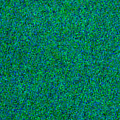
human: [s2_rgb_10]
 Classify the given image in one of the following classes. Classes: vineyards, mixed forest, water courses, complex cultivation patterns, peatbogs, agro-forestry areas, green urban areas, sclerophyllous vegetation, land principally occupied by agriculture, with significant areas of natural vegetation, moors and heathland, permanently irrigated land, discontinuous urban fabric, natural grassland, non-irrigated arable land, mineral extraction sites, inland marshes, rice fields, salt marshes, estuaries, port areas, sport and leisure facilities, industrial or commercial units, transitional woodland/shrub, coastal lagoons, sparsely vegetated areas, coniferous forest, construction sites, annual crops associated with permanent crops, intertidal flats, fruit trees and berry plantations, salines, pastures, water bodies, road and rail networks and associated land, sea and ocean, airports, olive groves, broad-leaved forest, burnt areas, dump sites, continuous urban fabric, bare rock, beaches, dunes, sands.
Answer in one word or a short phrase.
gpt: sea and ocean